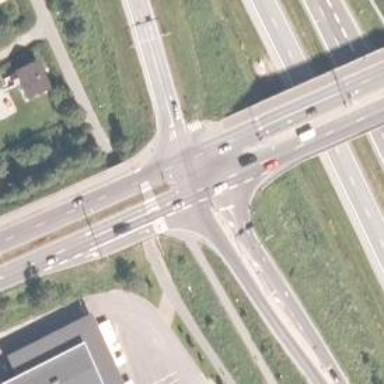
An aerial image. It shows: Asphalt cycleway.